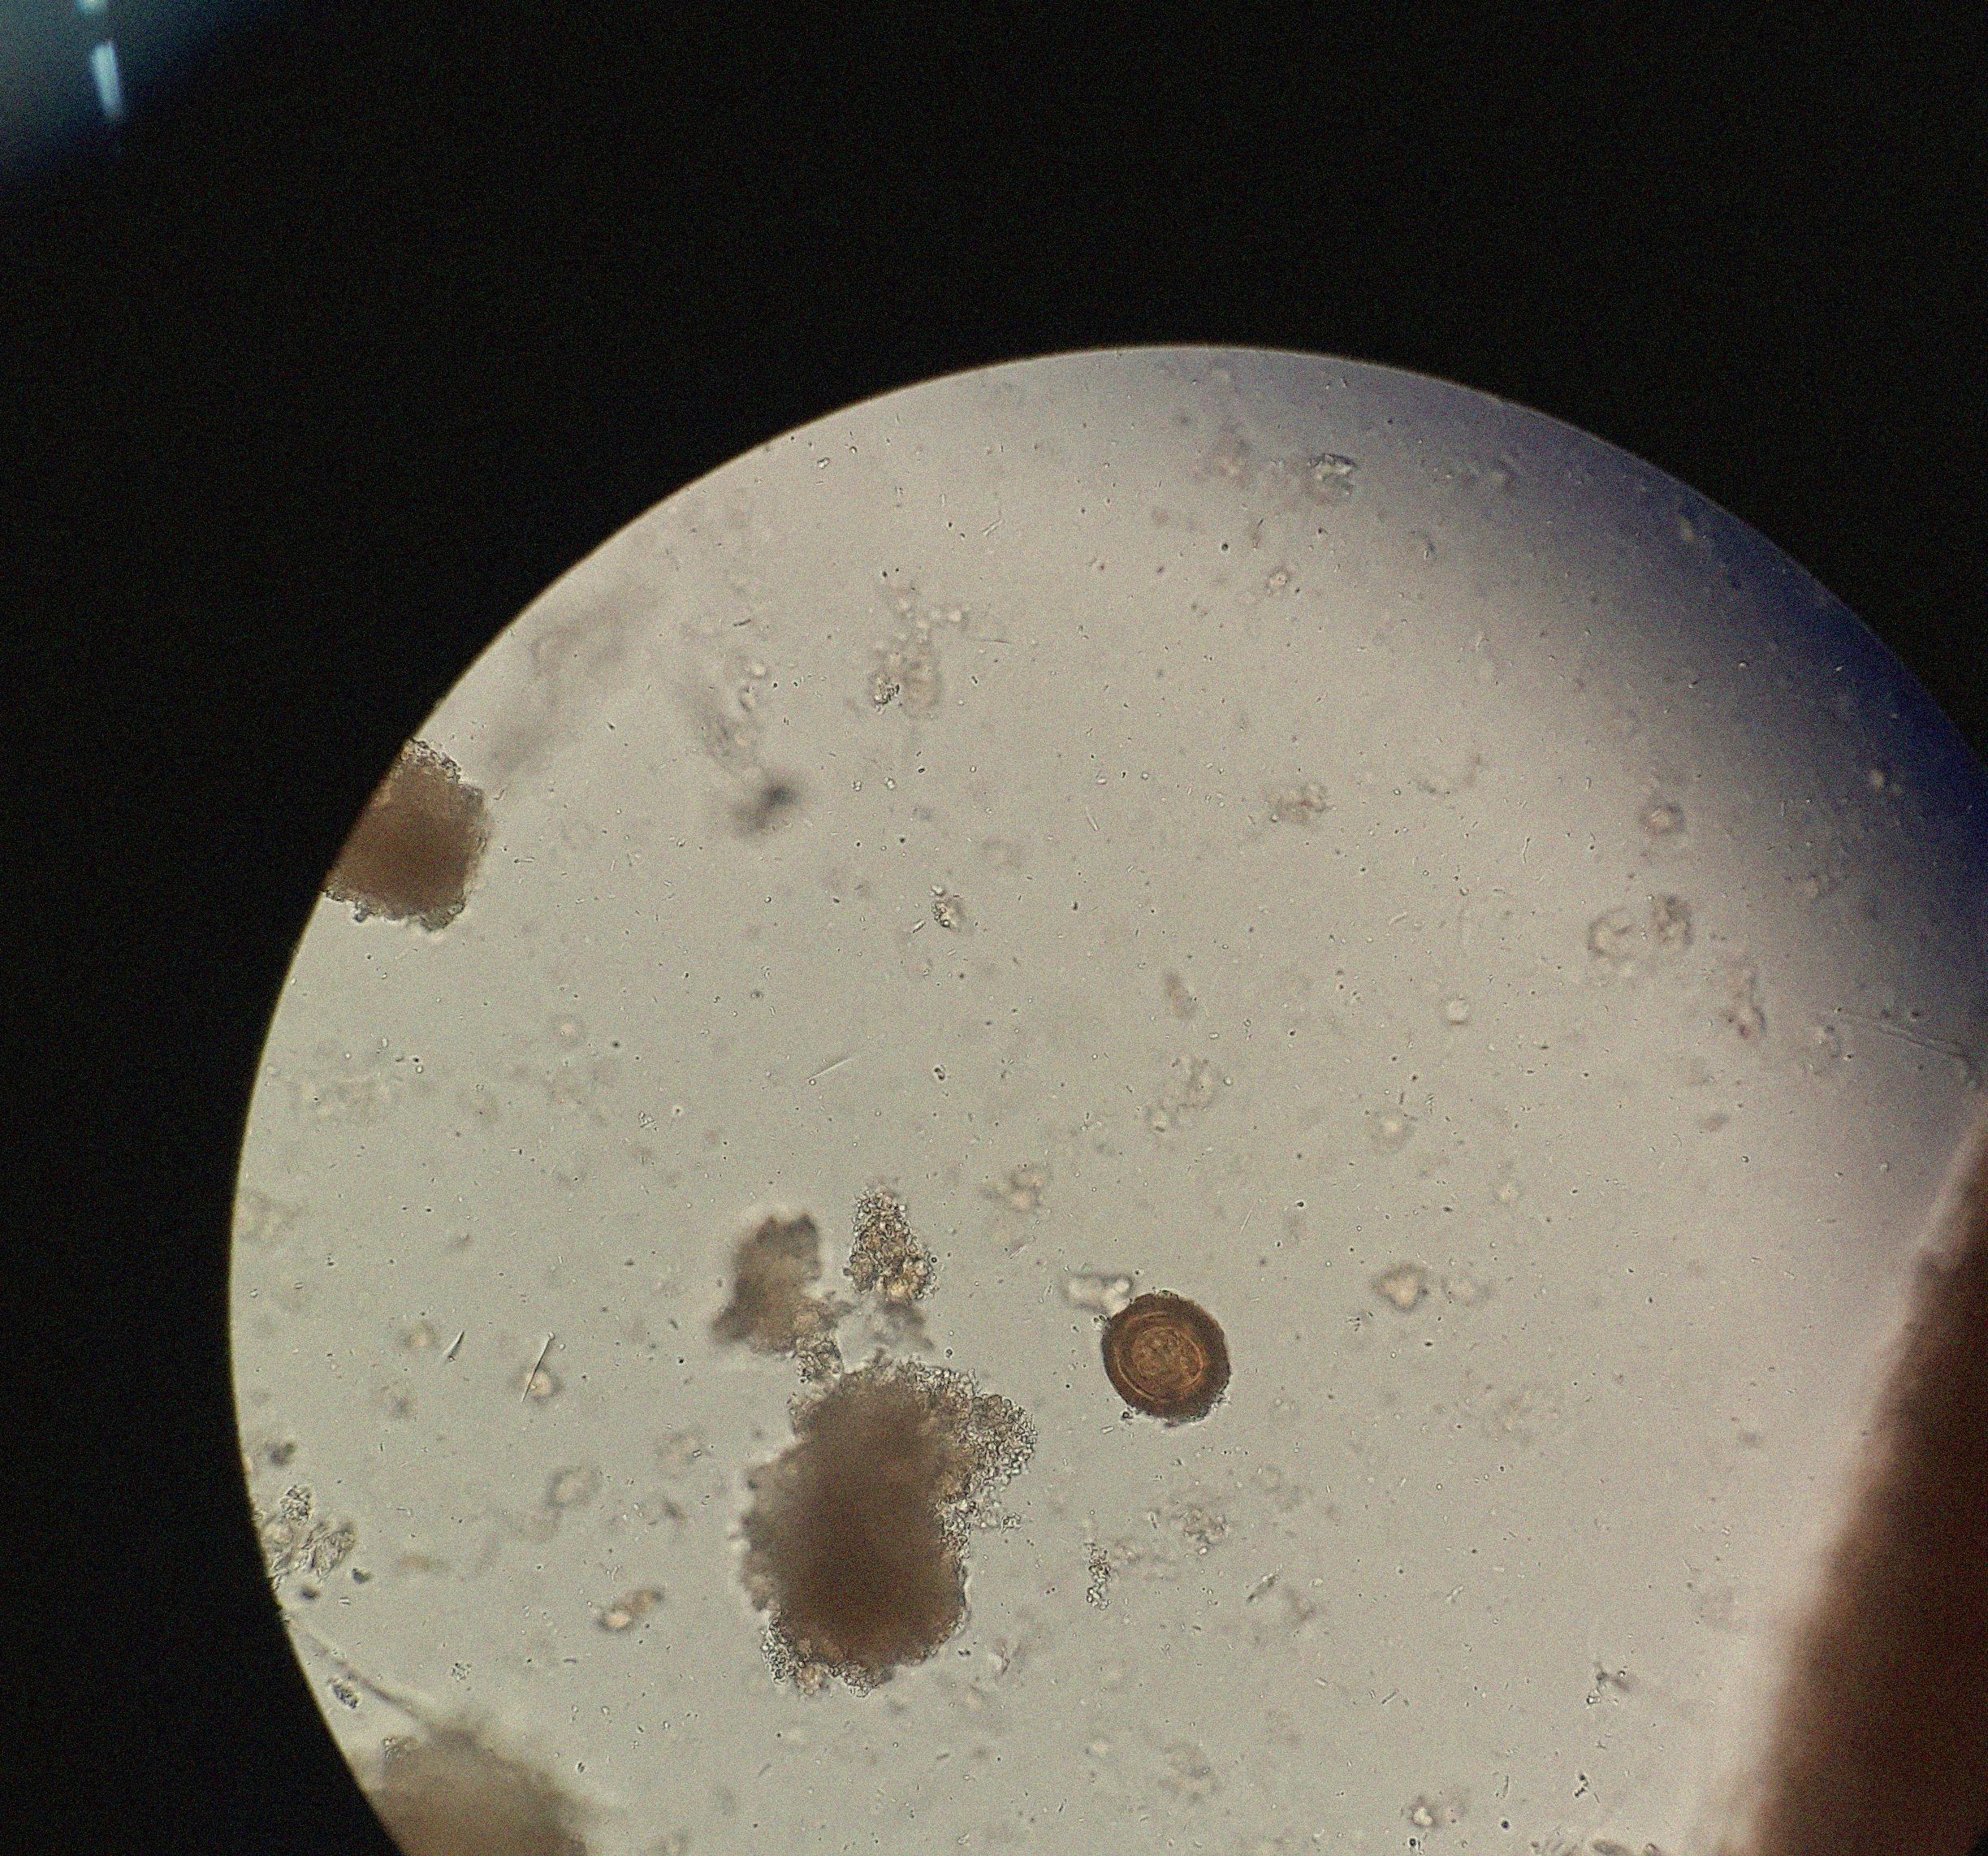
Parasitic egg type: Taenia spp. egg